Aerial crown-view tile of a tropical tree (Barro Colorado Island, Panama), acquired 20250616:
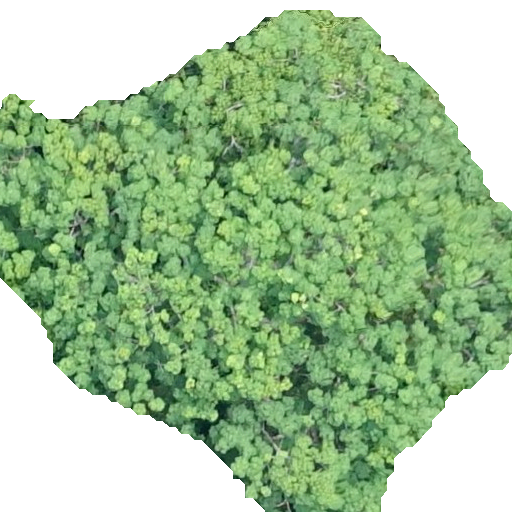
Species: Pseudobombax septenatum
GBIF accepted scientific name: Pseudobombax septenatum
Crown area: 275.024 m²